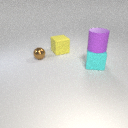
large purple rubber cylinder above large cyan rubber cube